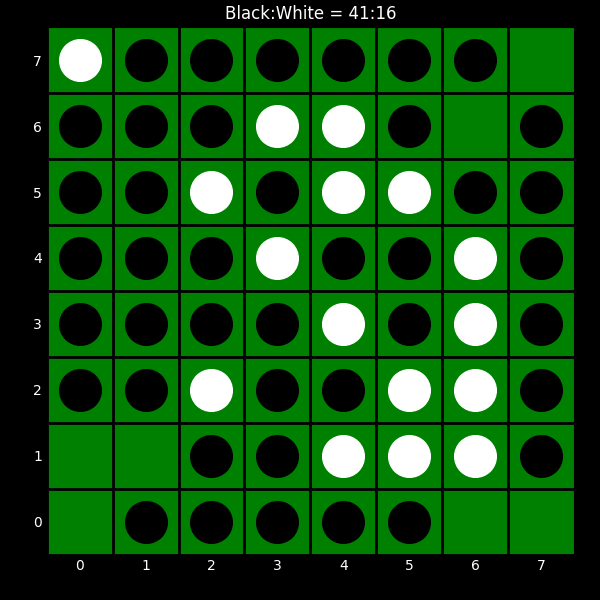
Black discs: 41
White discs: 16